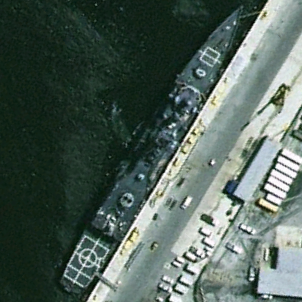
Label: cruiser